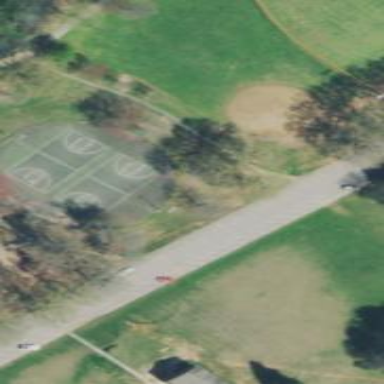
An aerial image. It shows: Basketball court on pitch.